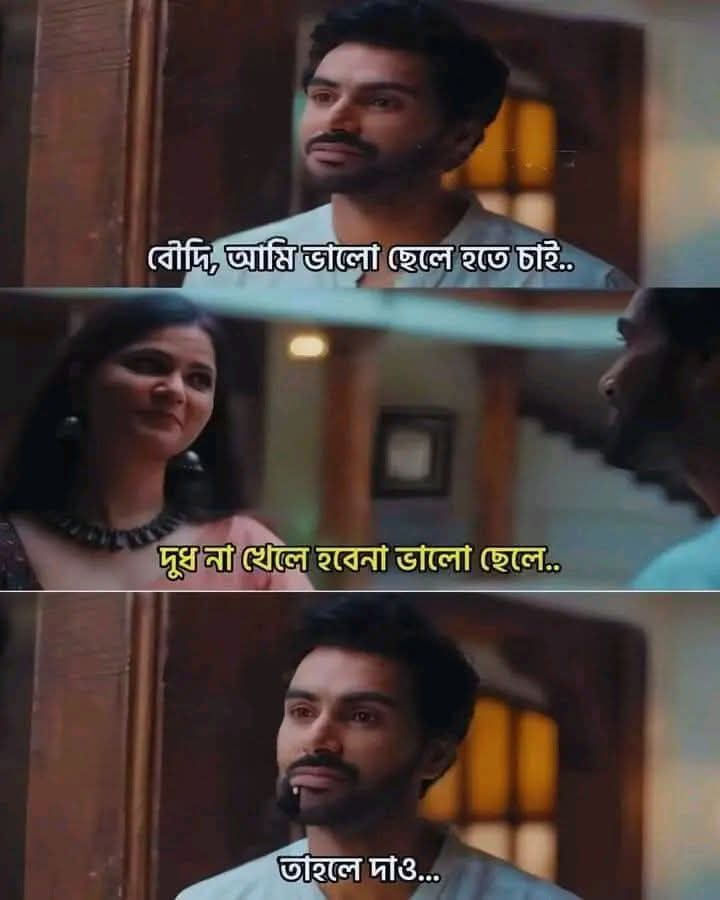
Text: বৌদি, আমি ভালো ছেলে হতে চাই..
দুধ না খেলে হবেনা ভালো ছেলে..
তাহলে দাও...
Label: Non Hate